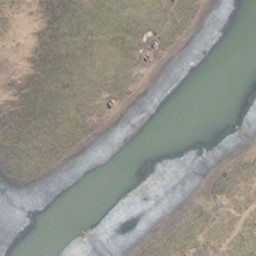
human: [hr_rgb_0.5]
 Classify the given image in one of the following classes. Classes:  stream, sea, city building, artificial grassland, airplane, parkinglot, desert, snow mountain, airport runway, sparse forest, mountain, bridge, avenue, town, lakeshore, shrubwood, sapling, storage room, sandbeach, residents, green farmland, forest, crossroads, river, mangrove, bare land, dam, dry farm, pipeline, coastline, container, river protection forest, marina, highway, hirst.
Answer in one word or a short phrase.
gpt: river